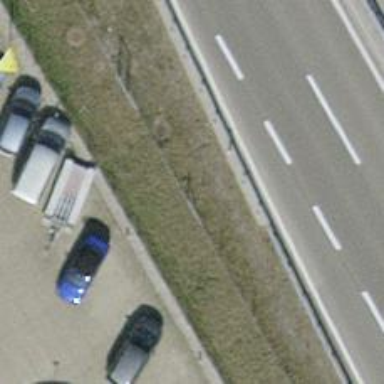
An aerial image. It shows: Surveillance system is in place.